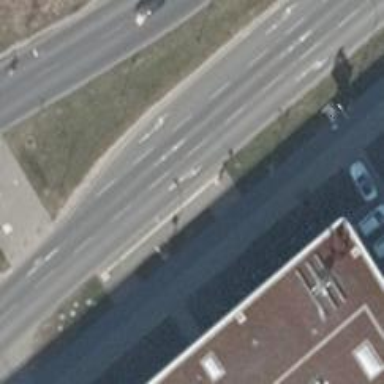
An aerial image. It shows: Asphalt path for cycling.